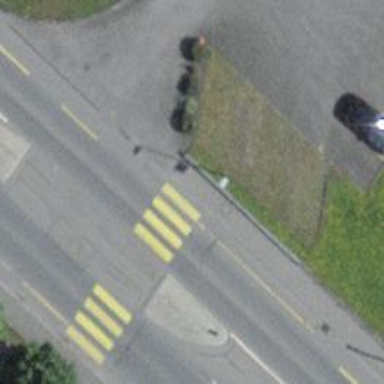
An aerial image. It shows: Marked crossing on the road.